Question: I'm trying to get "Table" content of a page by wiki api query:

the "Table-Content" is block content numbered as 3
I tried this query, but it doesn't work
<URL>
BTW, How can I get 2 very first section, instead of only one section with query like this
Thanks
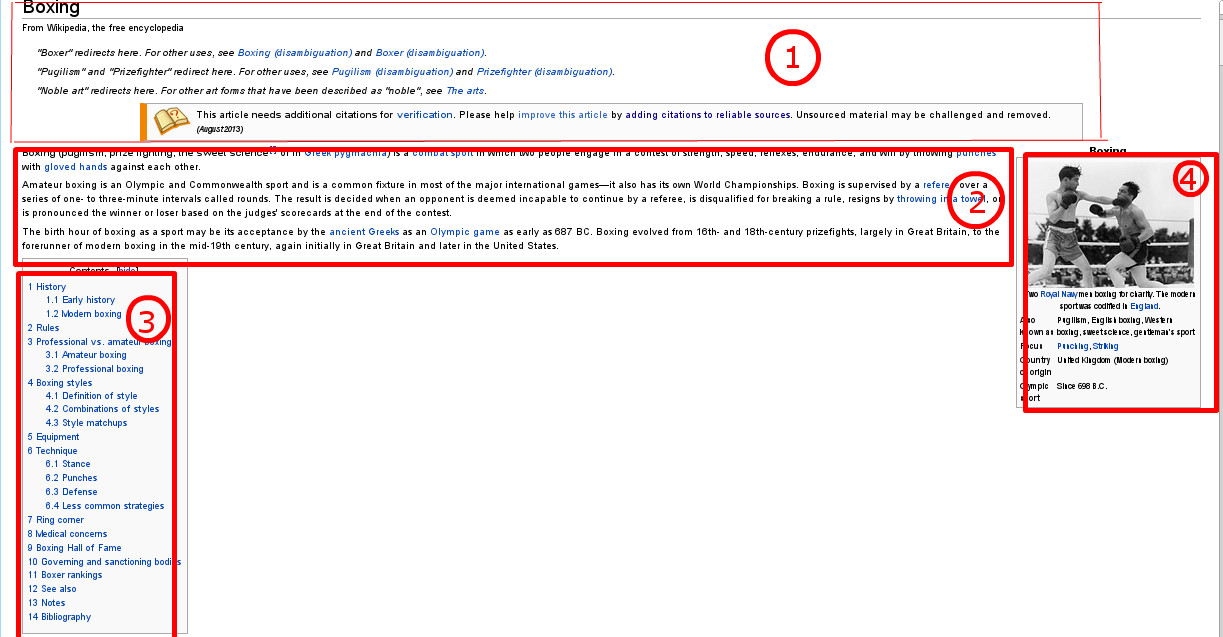
Answer: If you want to get the table of contents, or, in other words, the list of sections of a page, you can use <URL>:
<URL>